Aerial crown-view tile of a tropical tree (Barro Colorado Island, Panama), acquired 20240918:
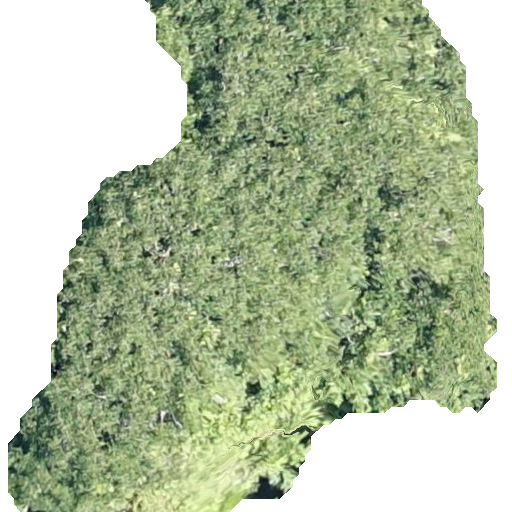
Species: Dipteryx oleifera
GBIF accepted scientific name: Dipteryx oleifera
Crown area: 330.182 m²